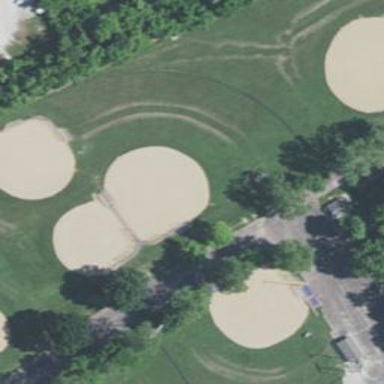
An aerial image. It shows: Baseball pitch for leisure land.